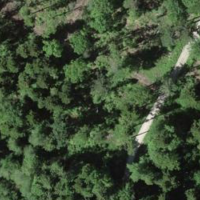
EUNIS habitat code: 43
Species observed at this site:
Pseudotsuga menziesii